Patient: sex M, age 26
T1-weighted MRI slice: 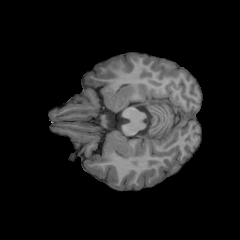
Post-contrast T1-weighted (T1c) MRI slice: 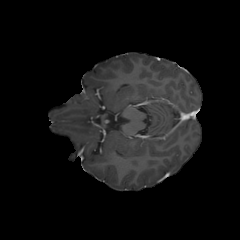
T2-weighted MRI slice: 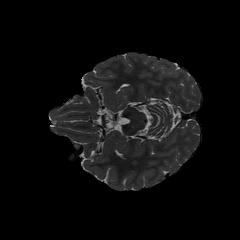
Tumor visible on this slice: no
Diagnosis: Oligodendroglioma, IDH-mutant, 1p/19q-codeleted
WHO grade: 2